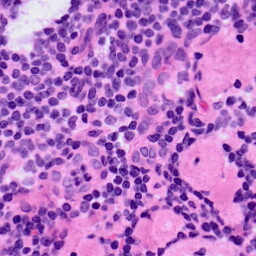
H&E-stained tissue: LymphNode